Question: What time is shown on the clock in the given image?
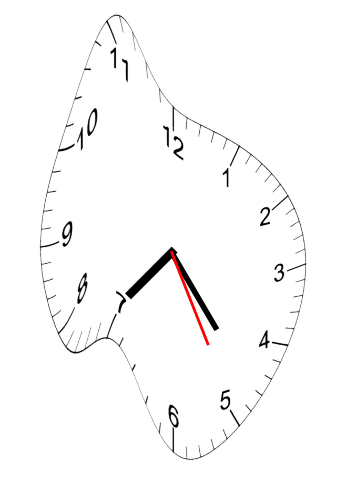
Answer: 07:23:25